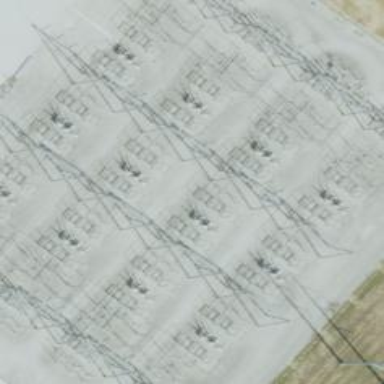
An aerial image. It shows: Switch used for power control.